Interaction volume radius: 5 \u00c5
Interaction volume height: 15 \u00c5
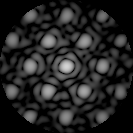
Disorder parameter: 0.273